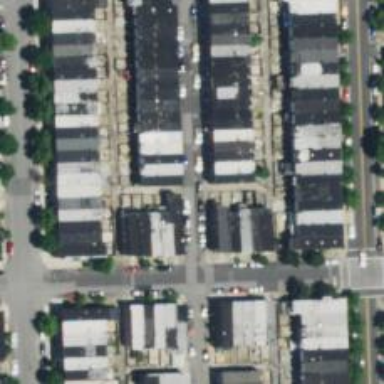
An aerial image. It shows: Alleyway designated as service road.